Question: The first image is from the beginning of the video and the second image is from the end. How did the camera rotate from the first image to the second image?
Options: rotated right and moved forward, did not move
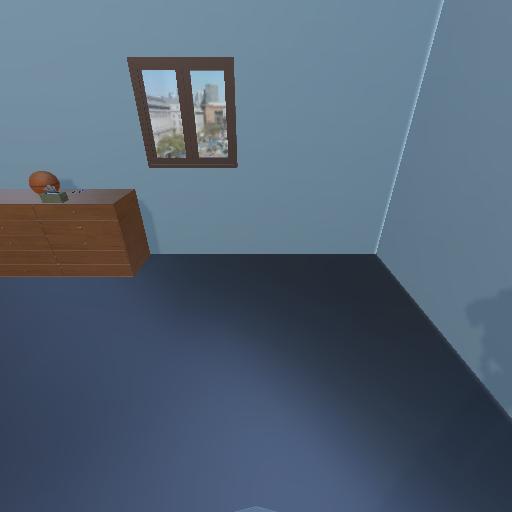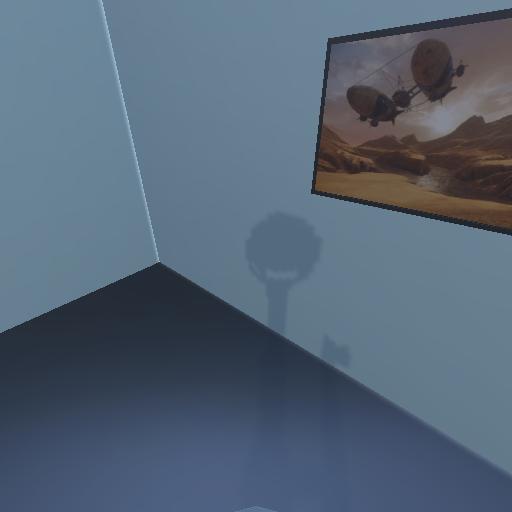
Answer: rotated right and moved forward